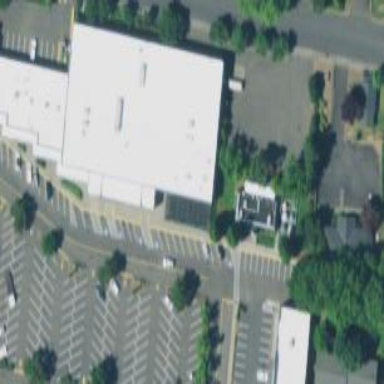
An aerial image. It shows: Building.